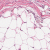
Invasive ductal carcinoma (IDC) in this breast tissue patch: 0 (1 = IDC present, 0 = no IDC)